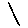
Label: line